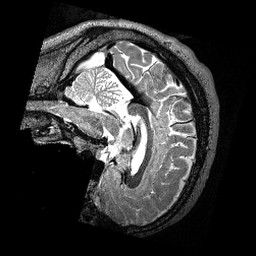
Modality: T2w
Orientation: sagittal
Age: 34
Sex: male
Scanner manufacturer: siemens
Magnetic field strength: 3 T
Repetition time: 3.2 s
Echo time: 0.479 s